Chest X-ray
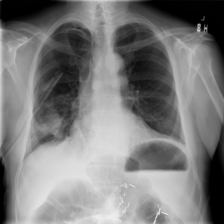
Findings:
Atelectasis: positive
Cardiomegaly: negative
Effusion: negative
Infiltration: negative
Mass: negative
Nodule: negative
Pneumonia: negative
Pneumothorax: positive
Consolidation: negative
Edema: negative
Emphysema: negative
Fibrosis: negative
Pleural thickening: negative
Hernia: negative